Aerial crown-view tile of a tropical tree (Barro Colorado Island, Panama), acquired 20250616:
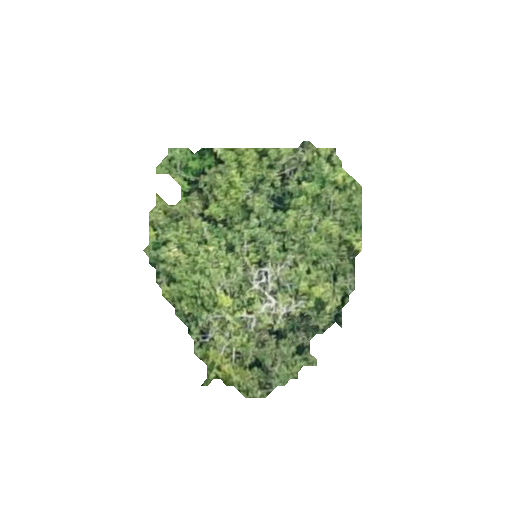
Species: Protium panamense
GBIF accepted scientific name: Protium panamense
Crown area: 58.788 m²